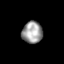
Tissue: skin
Cell type: Epithelial cells
Senescence score: 0.2757
Nuclear area (px): 434
Mean DAPI intensity: 157.68